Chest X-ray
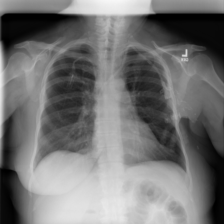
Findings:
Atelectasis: negative
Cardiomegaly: negative
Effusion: negative
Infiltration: negative
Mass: negative
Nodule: negative
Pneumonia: negative
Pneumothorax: negative
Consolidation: negative
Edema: negative
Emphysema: negative
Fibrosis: negative
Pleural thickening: negative
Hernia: negative